Interaction volume radius: 5 \u00c5
Interaction volume height: 10 \u00c5
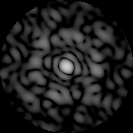
Disorder parameter: 0.8379